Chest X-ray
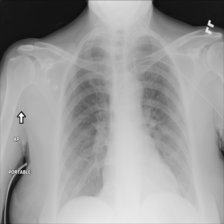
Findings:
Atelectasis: negative
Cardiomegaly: negative
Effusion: negative
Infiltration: negative
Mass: negative
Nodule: negative
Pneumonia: negative
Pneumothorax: negative
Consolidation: negative
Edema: negative
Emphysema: negative
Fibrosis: negative
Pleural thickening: negative
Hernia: negative